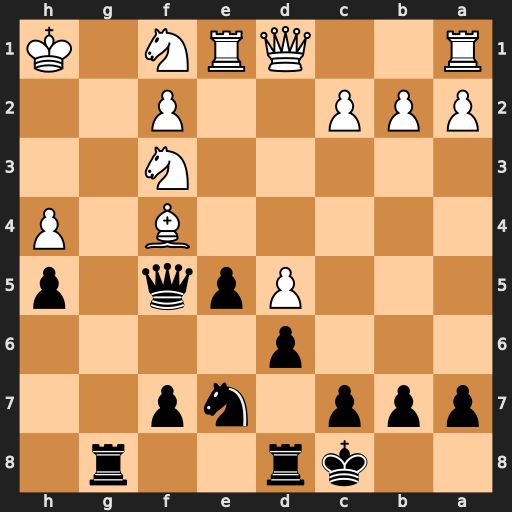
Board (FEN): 2kr2r1/ppp1np2/3p4/3Ppq1p/5B1P/5N2/PPP2P2/R2QRN1K
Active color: b
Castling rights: -
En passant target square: -
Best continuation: Qh3+ N1h2 Qg2#